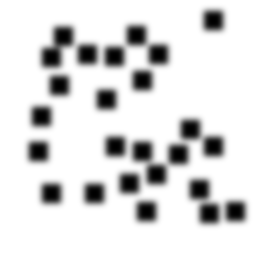
Squares: 25
Triangles: 0
Stars: 0
Total shapes: 25